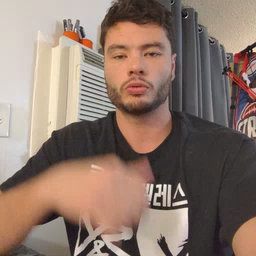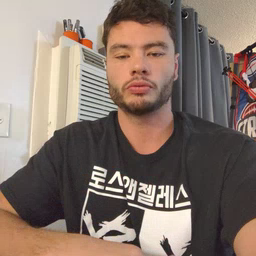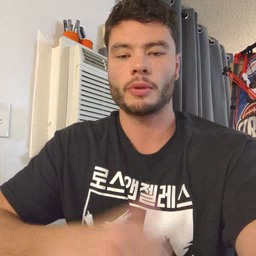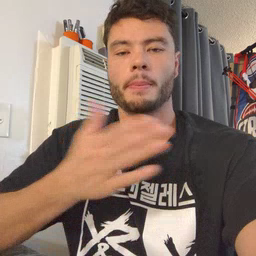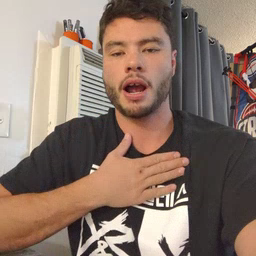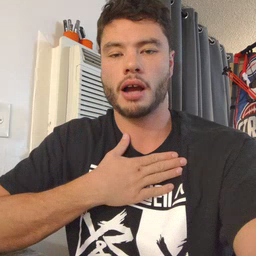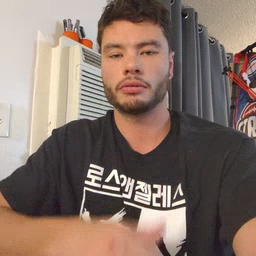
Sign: minemy